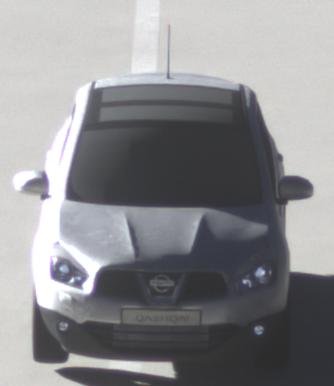
Make: Nissan
Model: Qashqai 1.6
Detailed model: Qashqai (J10)
Model produced from: 2010/03
Model produced until: 2010/08
Doors: 5
Color: white
Road condition: dry road
Daytime: morning or afternoon
Contrast: high contrast